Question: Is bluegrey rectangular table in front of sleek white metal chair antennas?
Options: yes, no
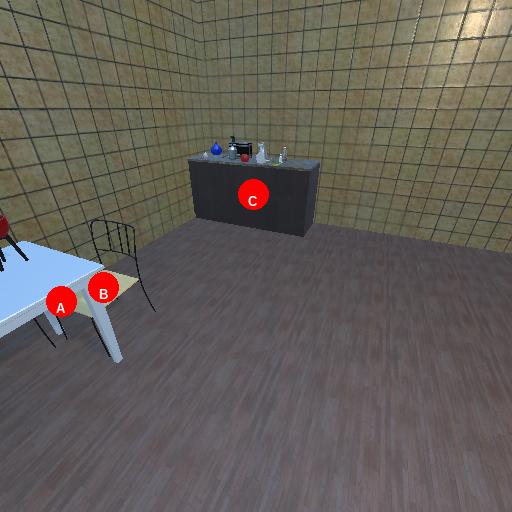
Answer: yes